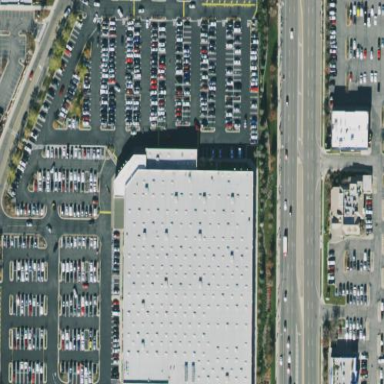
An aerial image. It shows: Retail building with wholesale shop.